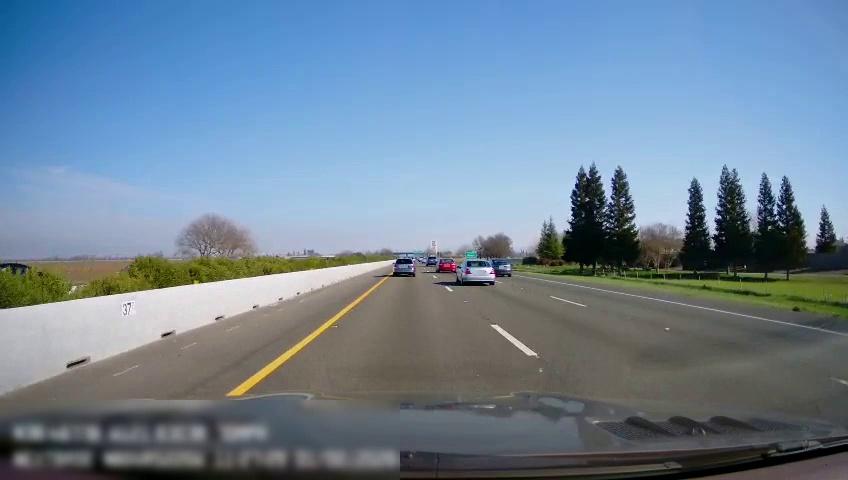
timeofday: Day
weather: Sunny
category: Drivable Space
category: Vehicles | Car
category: Vehicles | SUV
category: Vehicles | Car
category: Vehicles | Car
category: Vehicles | SUV
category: Vehicles | Car
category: Lanes | Current Lane
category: Lanes | Current Lane
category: Lanes | Alternate Lane
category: Lanes | Alternate Lane
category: Traffic | Signs